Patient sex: F
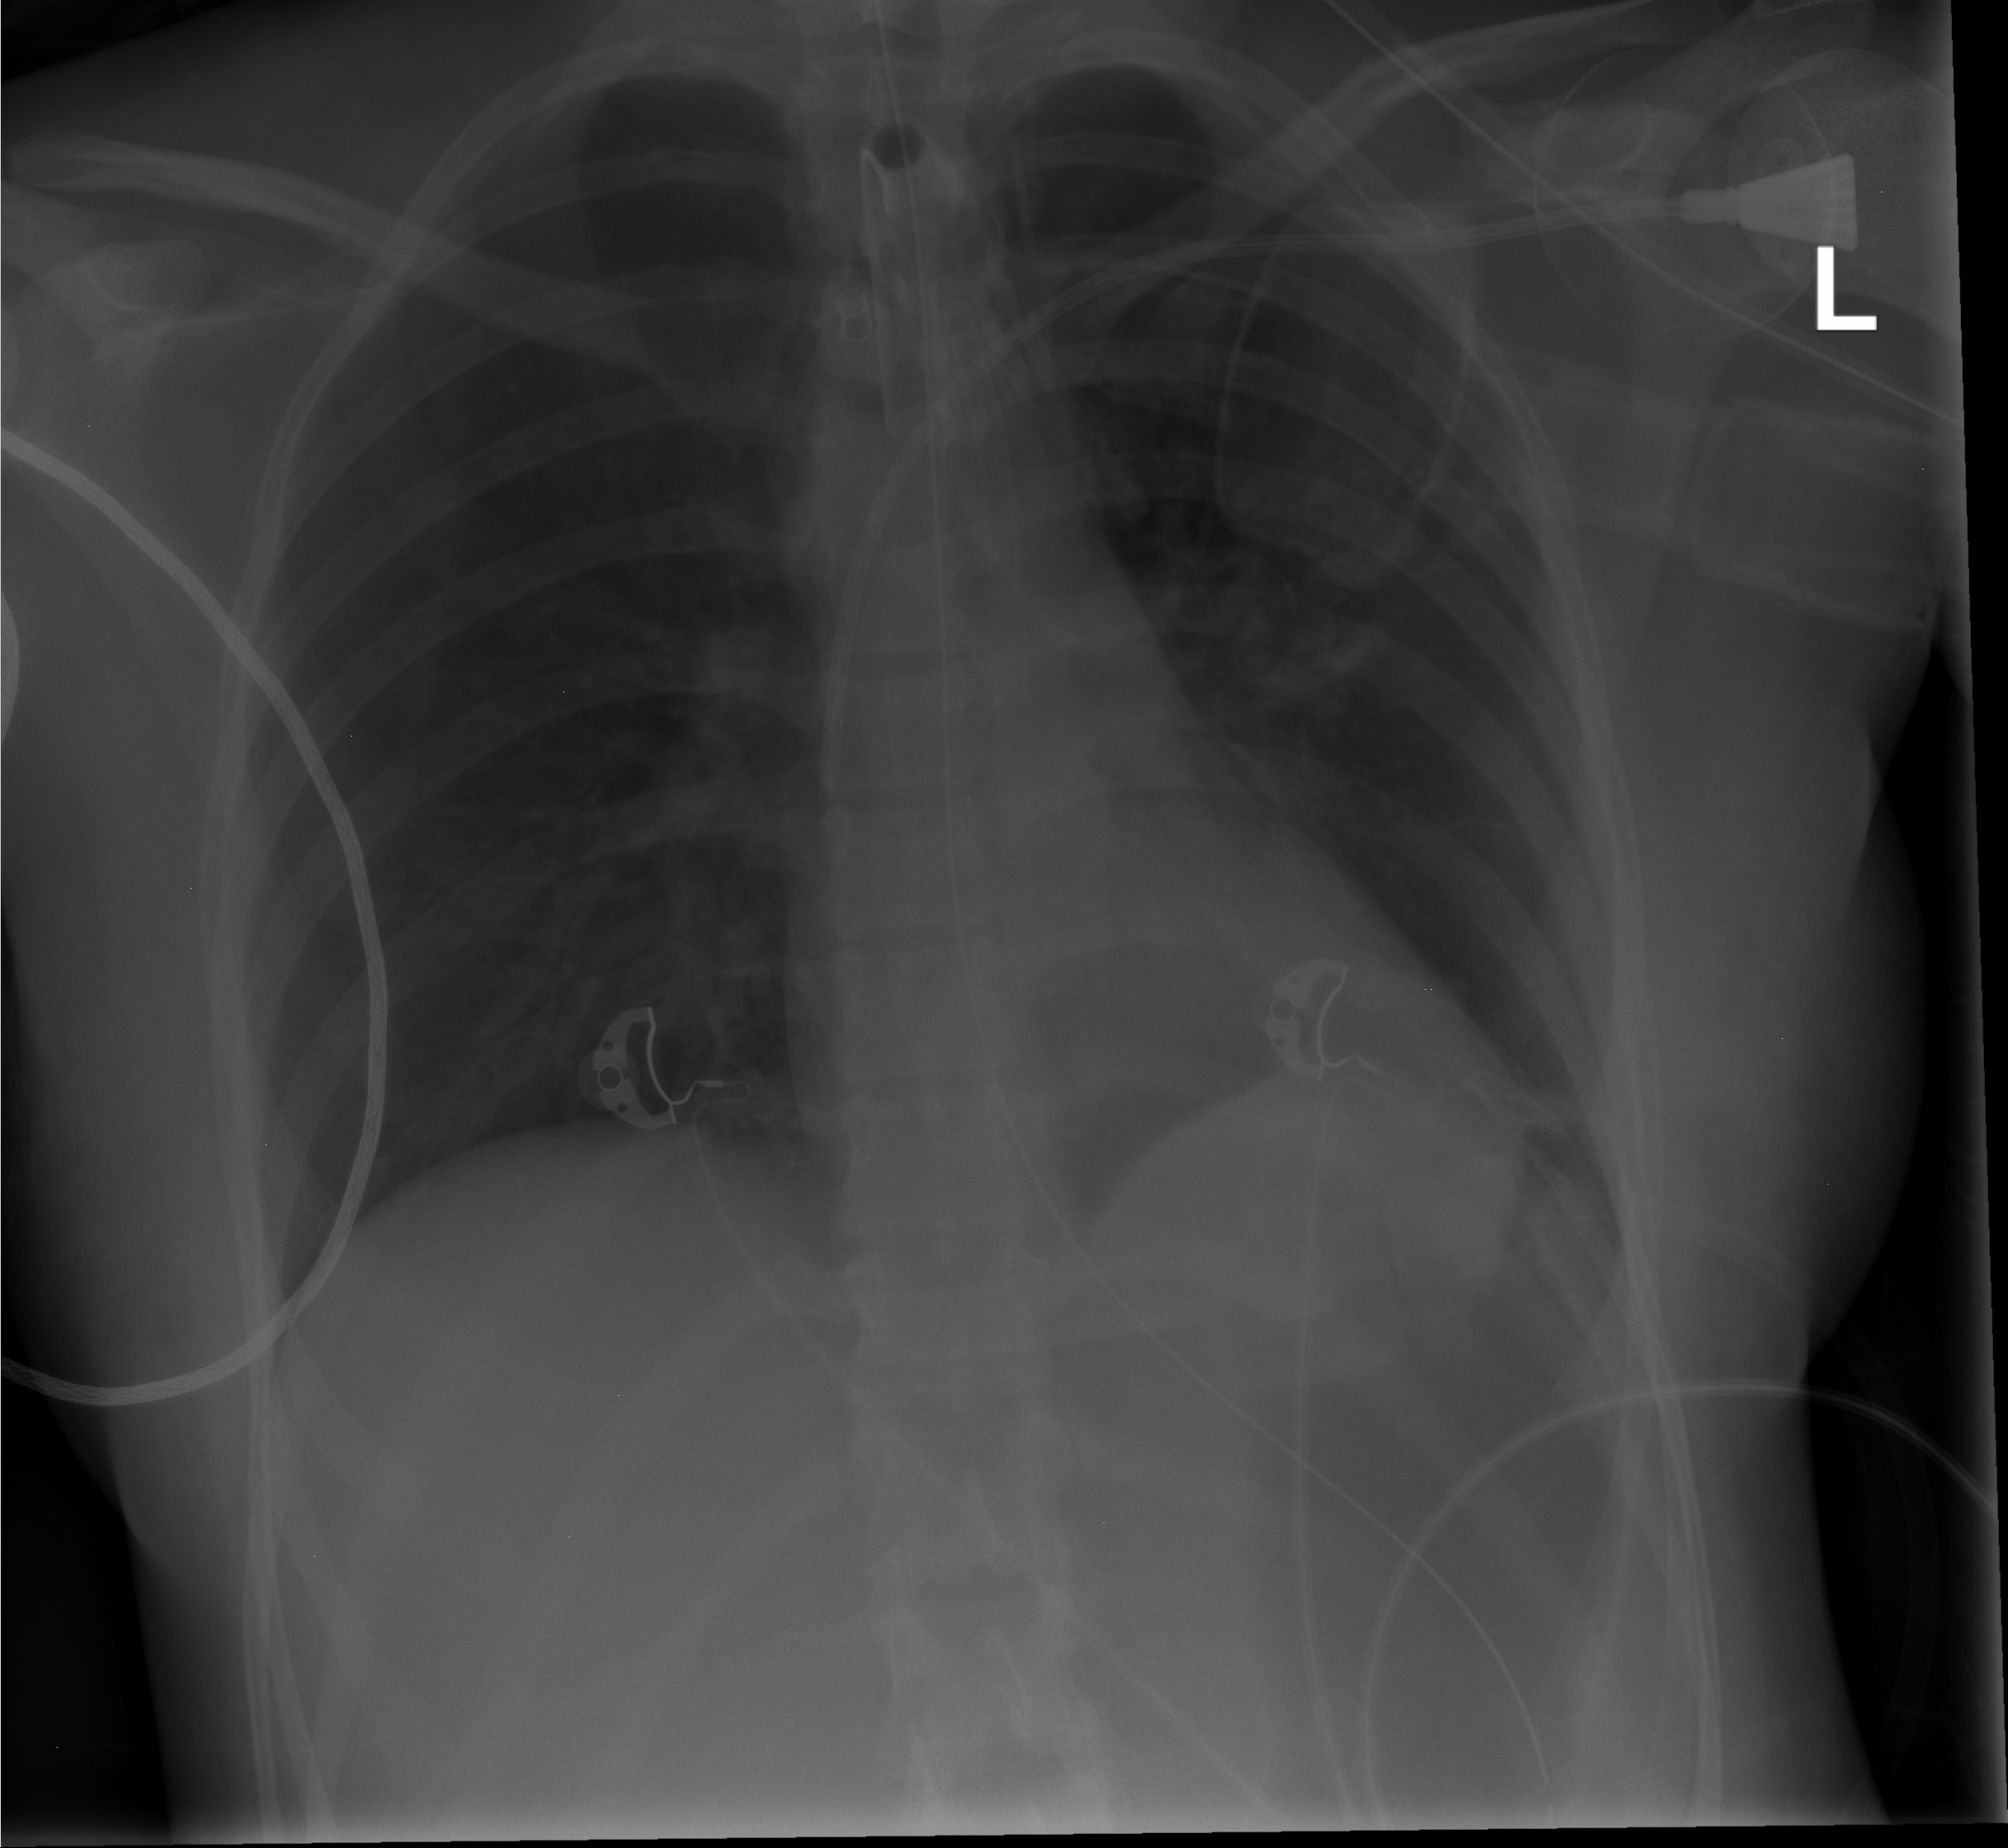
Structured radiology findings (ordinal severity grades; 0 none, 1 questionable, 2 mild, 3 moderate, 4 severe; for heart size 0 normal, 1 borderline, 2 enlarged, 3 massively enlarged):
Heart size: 0
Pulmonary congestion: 0
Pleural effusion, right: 0
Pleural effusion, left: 1
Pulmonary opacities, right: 0
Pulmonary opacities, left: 2
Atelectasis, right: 0
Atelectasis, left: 2